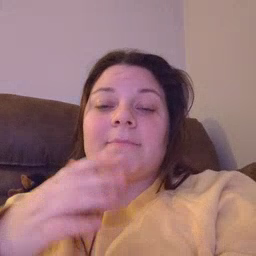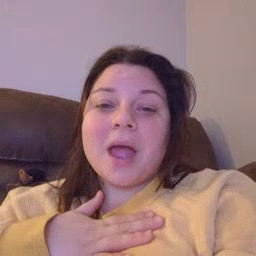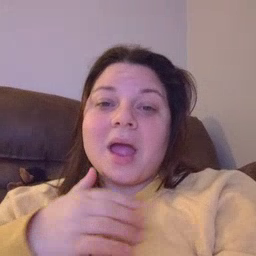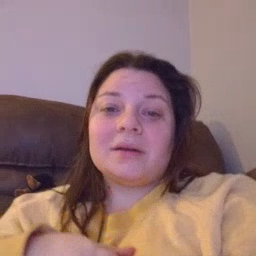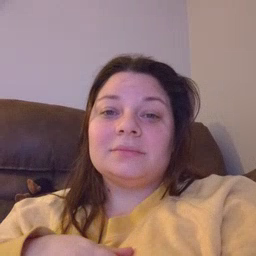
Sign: minemy